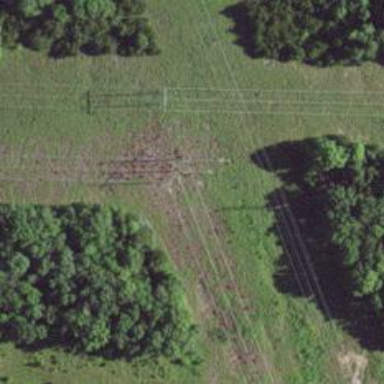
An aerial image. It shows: H-frame power tower with distinctive design.